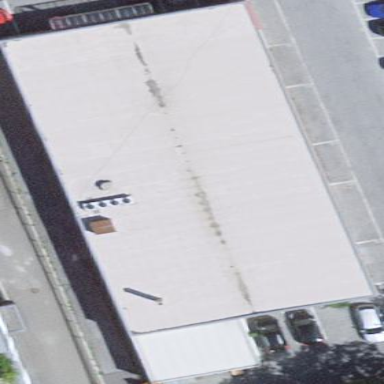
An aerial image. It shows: Supermarket building.